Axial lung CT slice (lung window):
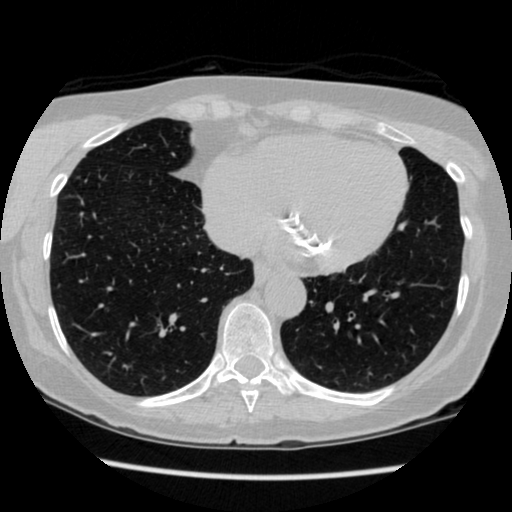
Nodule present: no